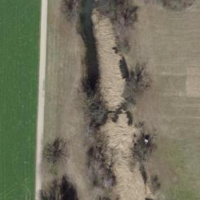
EUNIS habitat code: 23
Species observed at this site:
Tettigonia viridissima
Pseudochorthippus parallelus
Epidalea calamita
Roeseliana roeselii